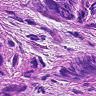
Metastatic tissue present: yes